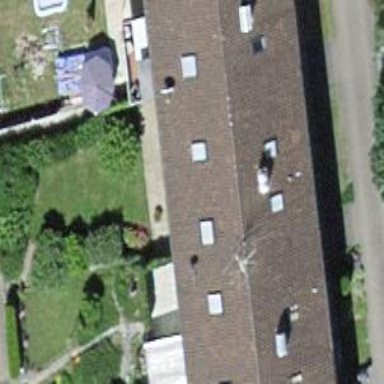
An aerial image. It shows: Gabled roof house.